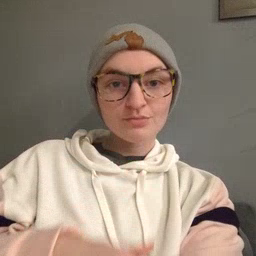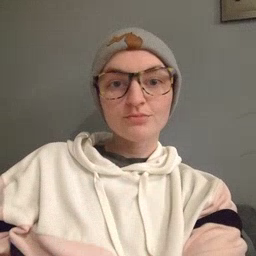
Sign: girl